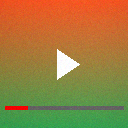
Screen state: on